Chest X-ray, AP view. Patient: 28 years old, sex F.
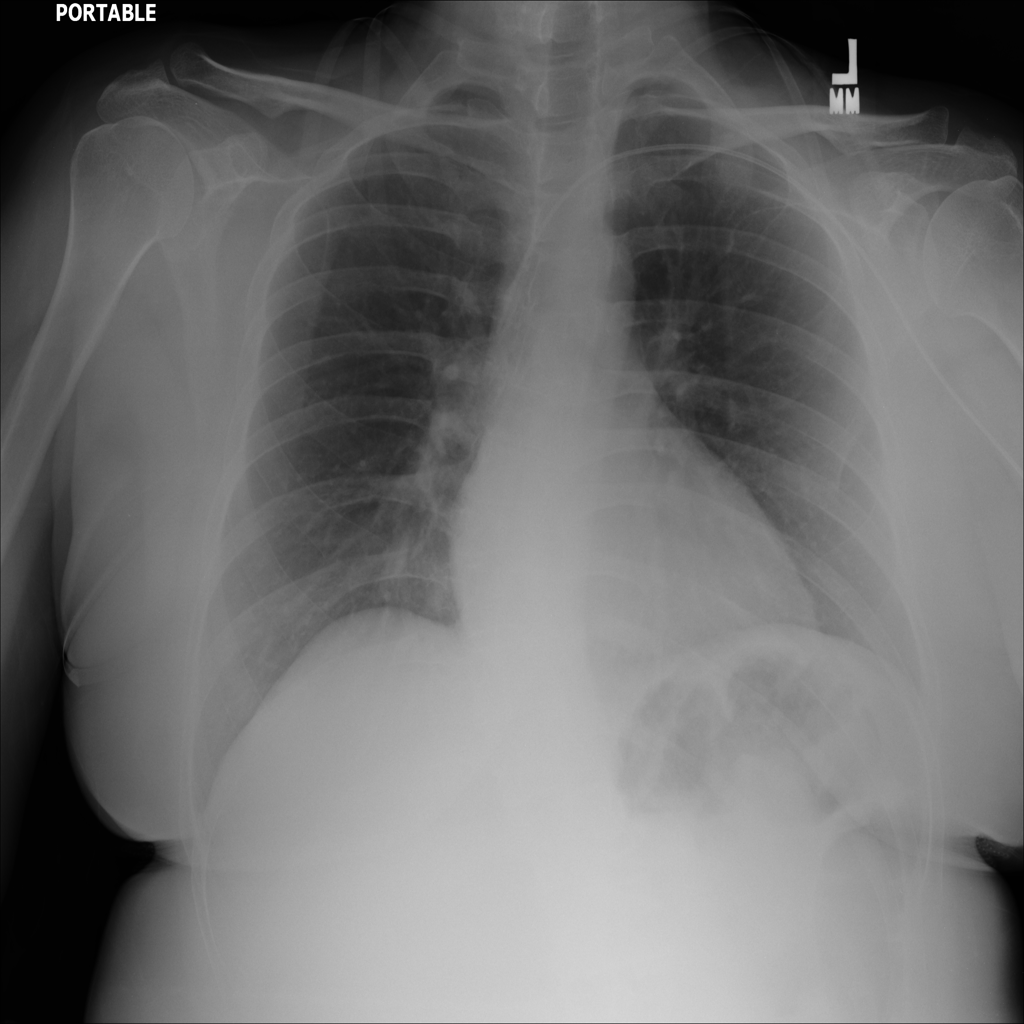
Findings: No Finding